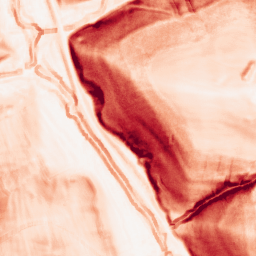
Category: morphological
Decomposition family: morphological_gradient
Decomposition parameters: size: 5
shape: square
Upsampling method: sinc_blackman
Upsampling parameters: scale: 2
kernel_size: 16
Upsampling scale: 2